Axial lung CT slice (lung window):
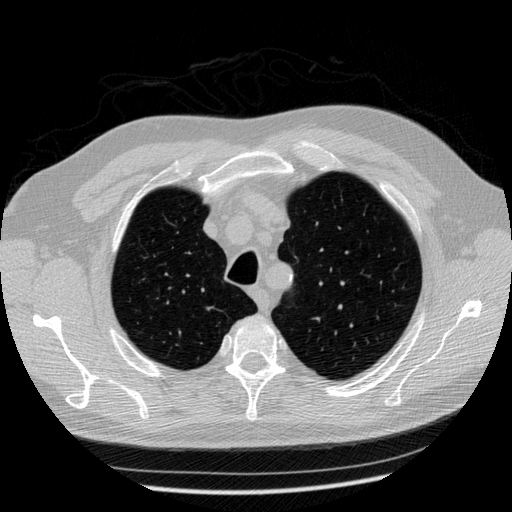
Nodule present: no